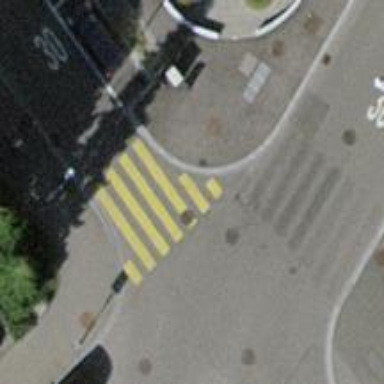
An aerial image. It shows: Uncontrolled zebra crossing with notable zebra markings.